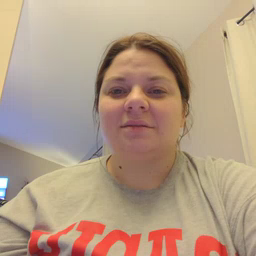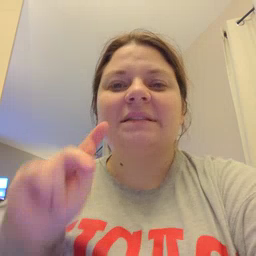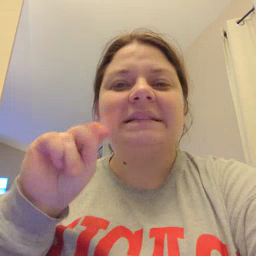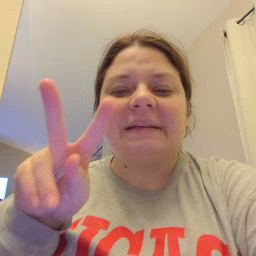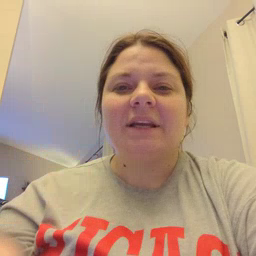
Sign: TV